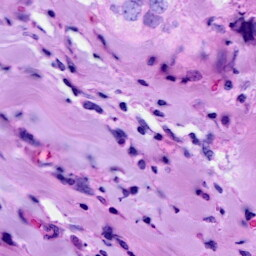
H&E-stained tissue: Breast